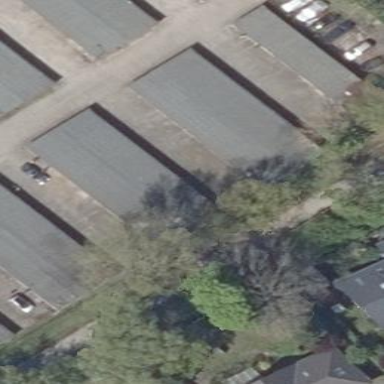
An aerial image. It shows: Group of garages.